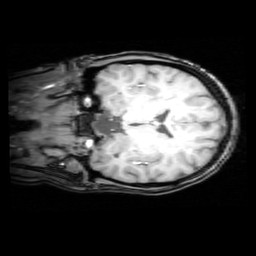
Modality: T1w
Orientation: coronal
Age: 21
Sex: female
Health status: healthy
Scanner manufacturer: philips
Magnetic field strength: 3 T
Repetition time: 0.012 s
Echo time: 0.0037 s